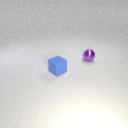
small purple metal sphere to the right of small blue rubber cube